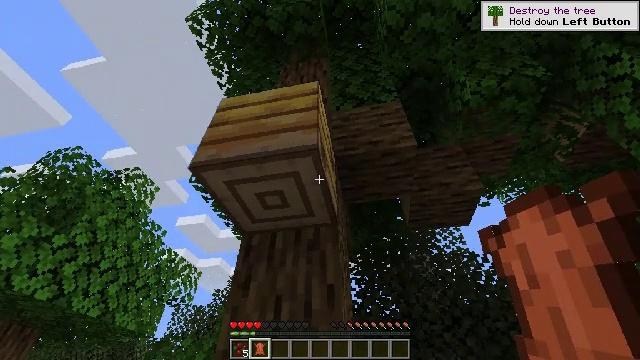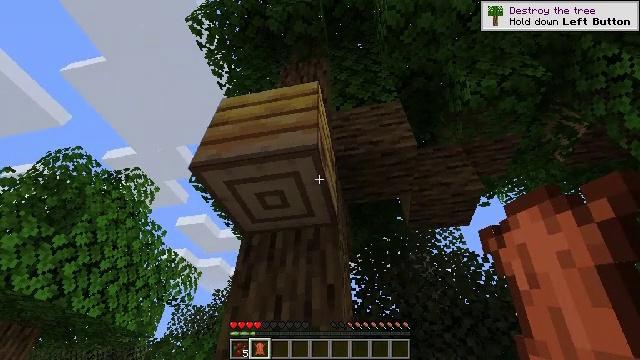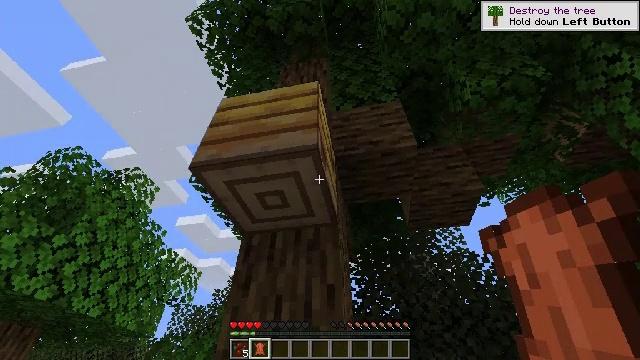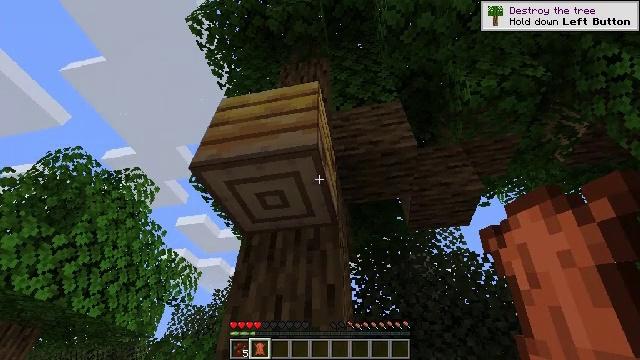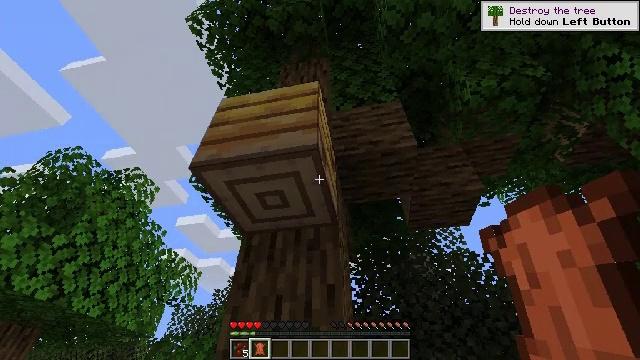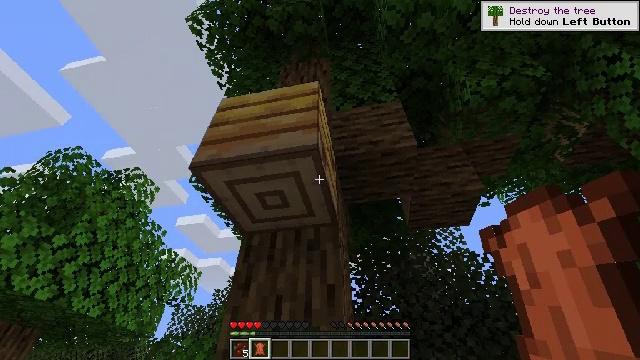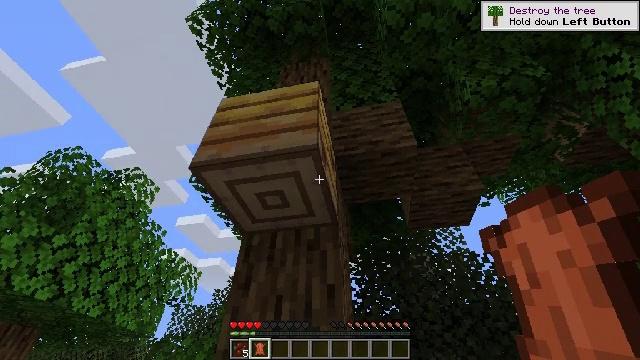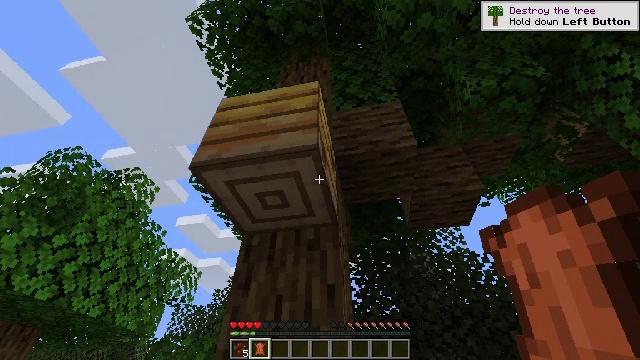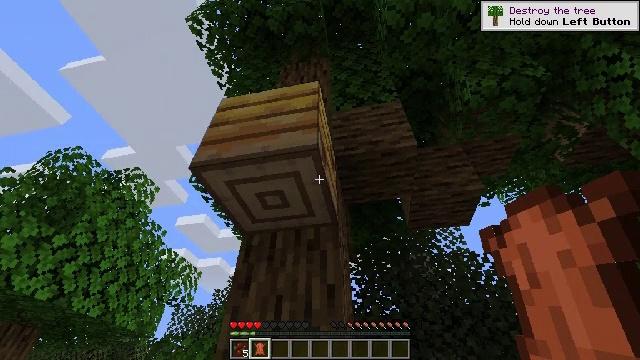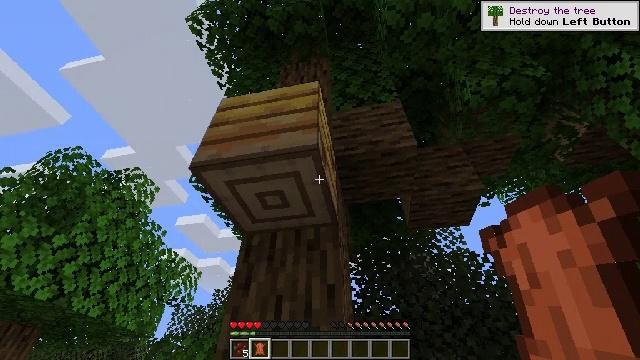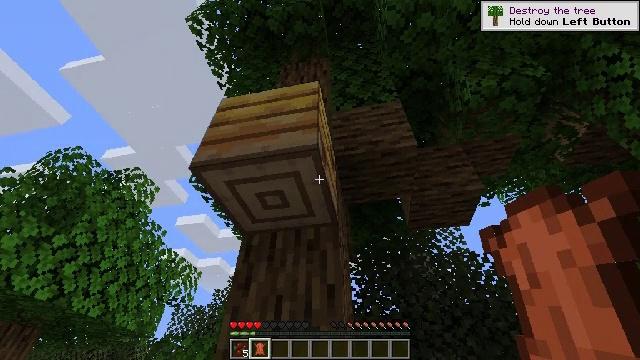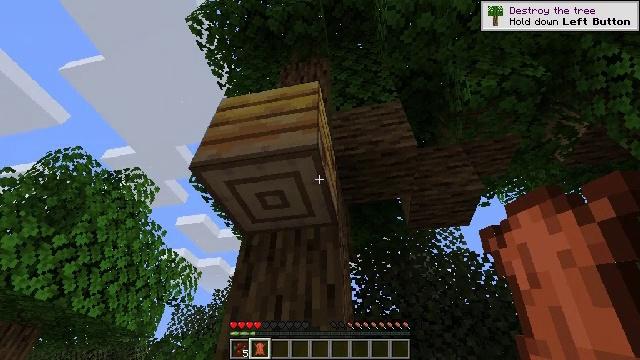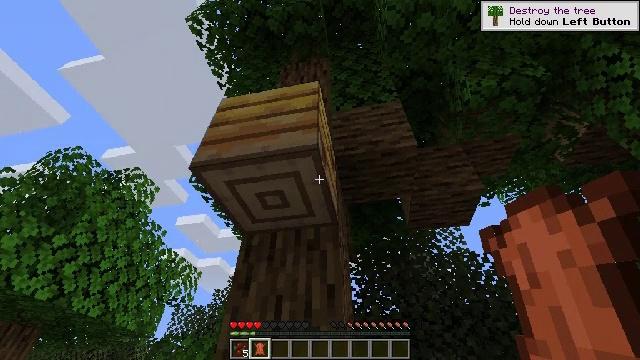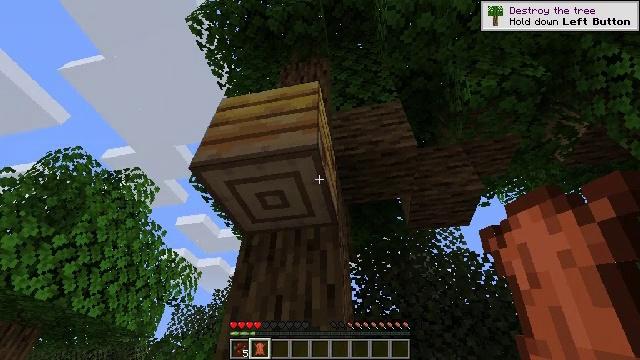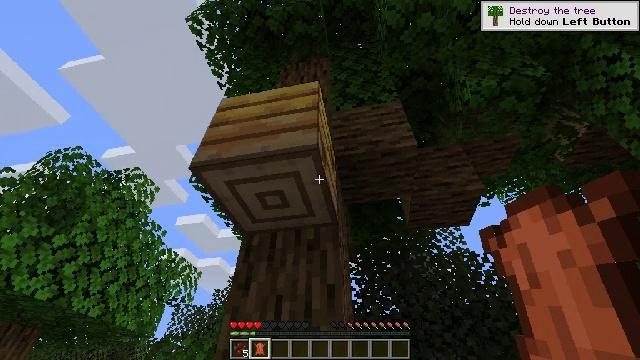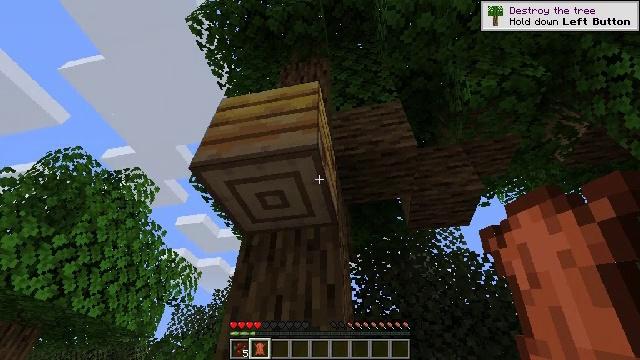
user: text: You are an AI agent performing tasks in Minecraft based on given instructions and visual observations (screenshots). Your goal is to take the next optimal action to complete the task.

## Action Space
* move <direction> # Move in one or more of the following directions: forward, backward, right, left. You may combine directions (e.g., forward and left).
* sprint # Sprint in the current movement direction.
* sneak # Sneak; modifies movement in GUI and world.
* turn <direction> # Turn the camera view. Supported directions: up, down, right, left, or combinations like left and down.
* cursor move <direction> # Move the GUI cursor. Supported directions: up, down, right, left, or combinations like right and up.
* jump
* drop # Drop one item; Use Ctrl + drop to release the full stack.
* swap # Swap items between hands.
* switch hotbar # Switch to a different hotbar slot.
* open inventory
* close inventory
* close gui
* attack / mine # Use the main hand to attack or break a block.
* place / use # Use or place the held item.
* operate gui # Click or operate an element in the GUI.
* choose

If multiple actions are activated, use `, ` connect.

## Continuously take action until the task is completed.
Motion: motion action
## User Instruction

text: Destroy the bee nest.
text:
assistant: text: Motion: no_op
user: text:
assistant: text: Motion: no_op
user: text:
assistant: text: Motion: no_op
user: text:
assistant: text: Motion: no_op
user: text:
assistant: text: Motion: no_op
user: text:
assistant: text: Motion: no_op
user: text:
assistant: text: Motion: no_op
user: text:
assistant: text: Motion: no_op
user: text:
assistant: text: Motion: no_op
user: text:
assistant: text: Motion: no_op
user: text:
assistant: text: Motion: no_op
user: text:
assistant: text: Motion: no_op
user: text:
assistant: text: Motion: no_op
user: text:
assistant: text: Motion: no_op
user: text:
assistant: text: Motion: no_op
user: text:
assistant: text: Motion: no_op
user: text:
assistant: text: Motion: no_op
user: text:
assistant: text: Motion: no_op
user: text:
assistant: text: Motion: no_op
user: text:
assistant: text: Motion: no_op
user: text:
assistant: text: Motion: no_op
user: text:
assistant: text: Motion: no_op
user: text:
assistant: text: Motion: no_op
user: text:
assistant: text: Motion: no_op
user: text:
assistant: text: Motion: no_op
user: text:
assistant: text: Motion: no_op
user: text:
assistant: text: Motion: no_op
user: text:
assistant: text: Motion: no_op
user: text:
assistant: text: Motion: no_op
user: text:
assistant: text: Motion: no_op